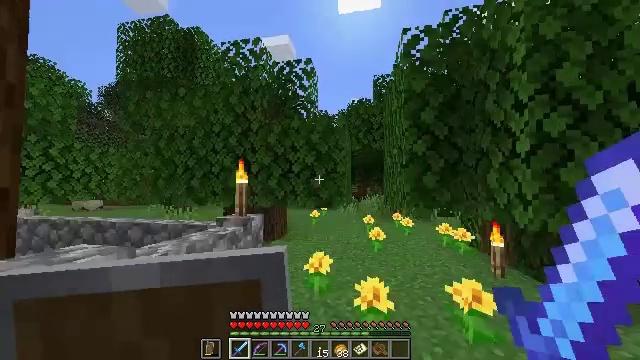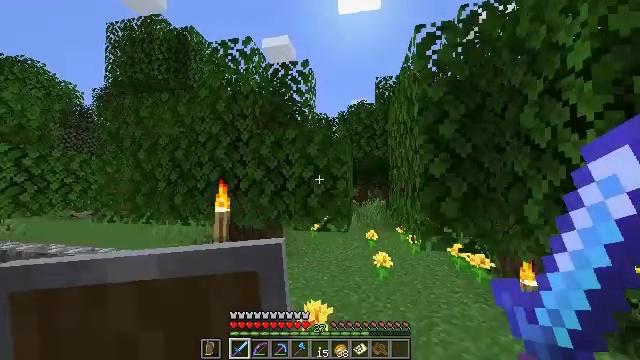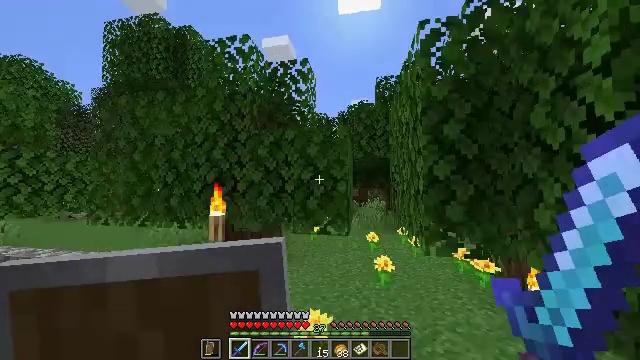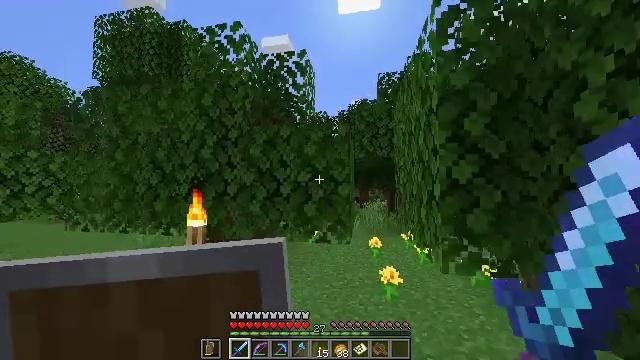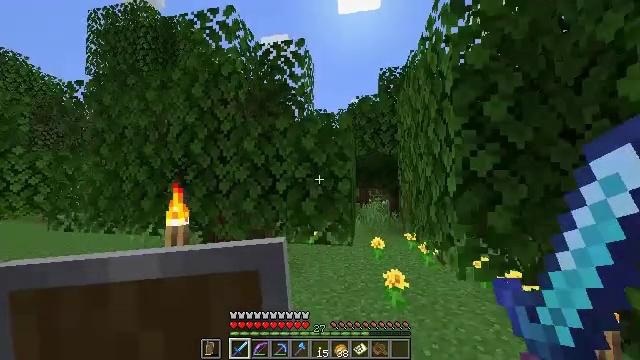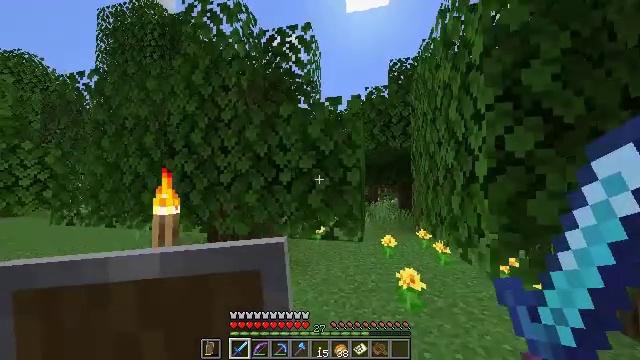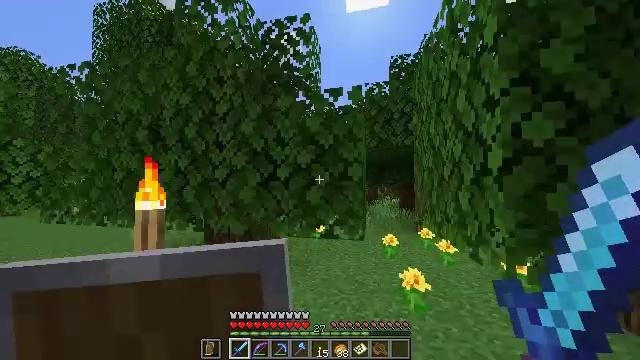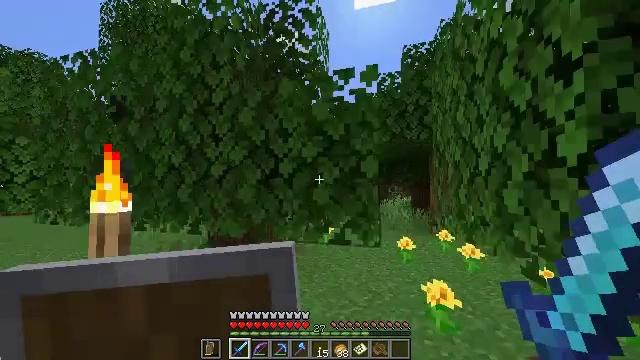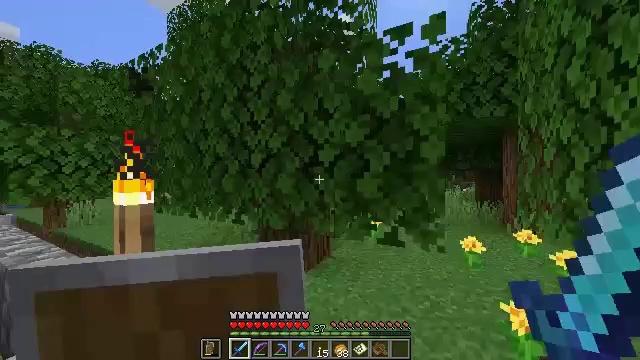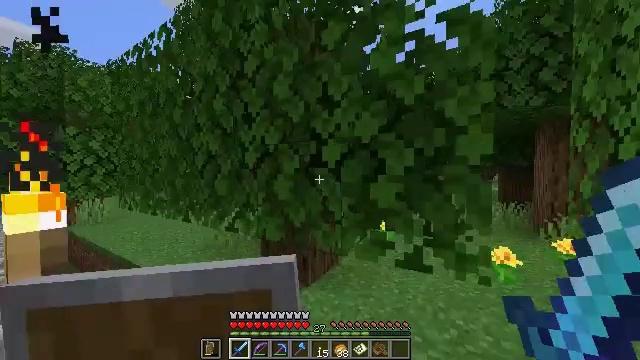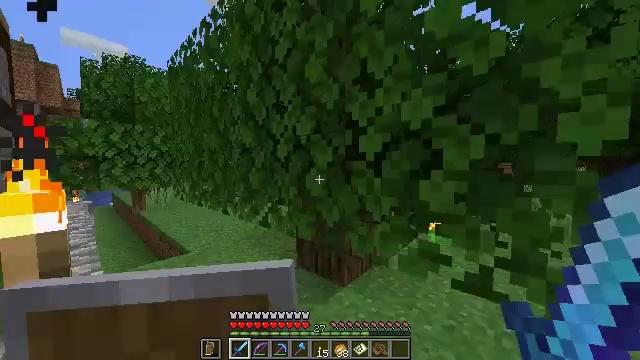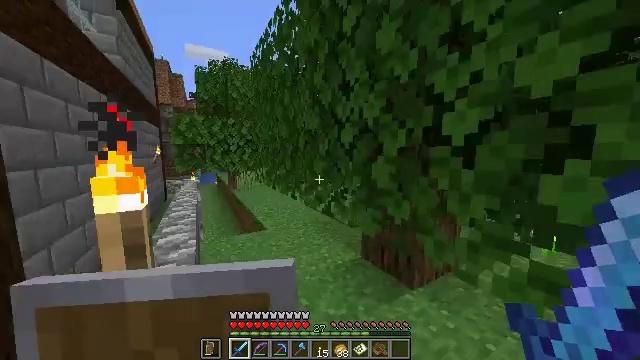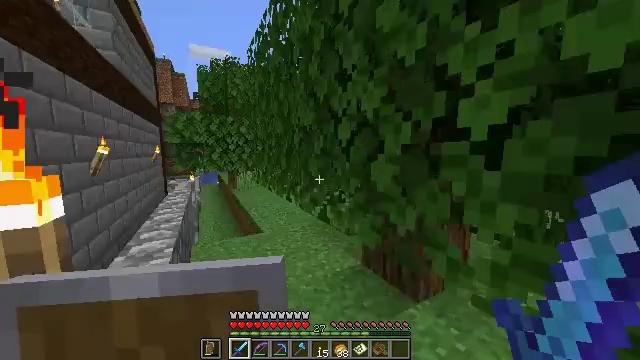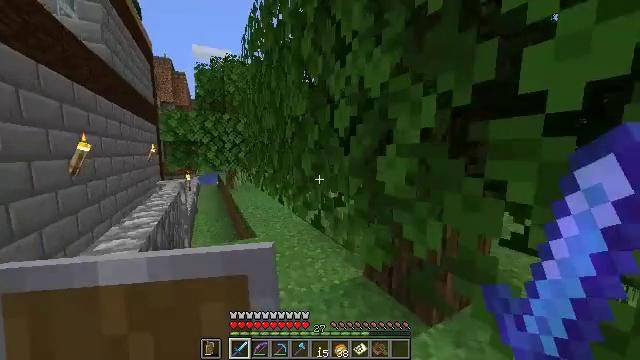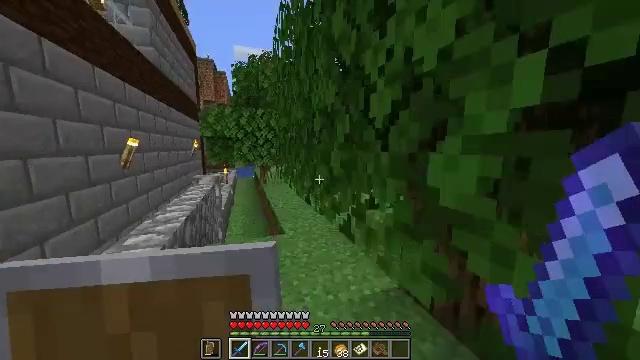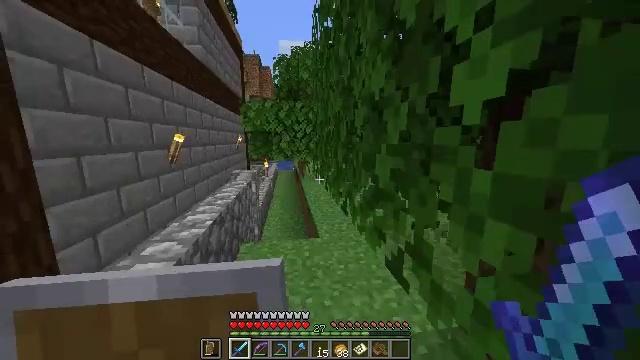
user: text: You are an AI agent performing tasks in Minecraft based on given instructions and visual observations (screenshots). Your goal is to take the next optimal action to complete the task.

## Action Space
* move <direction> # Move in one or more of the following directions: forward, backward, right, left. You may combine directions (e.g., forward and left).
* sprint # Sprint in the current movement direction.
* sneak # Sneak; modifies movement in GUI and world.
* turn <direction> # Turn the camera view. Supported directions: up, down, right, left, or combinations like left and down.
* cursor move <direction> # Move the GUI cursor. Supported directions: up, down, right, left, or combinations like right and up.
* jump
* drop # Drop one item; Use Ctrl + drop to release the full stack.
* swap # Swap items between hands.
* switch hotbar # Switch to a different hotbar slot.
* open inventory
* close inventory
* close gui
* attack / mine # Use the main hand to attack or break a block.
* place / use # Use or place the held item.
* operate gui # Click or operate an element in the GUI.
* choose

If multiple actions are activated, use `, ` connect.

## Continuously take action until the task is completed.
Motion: motion action
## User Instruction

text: Mine the clay from the riverbed.
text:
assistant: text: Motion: move forward
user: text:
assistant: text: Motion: move forward
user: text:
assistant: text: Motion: move forward
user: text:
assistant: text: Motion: move forward
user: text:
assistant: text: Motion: move forward, turn left
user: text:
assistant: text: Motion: move forward
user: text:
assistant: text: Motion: move forward, turn left
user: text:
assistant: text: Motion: move forward, turn left and down
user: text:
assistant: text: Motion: move forward, turn left
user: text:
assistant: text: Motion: move forward, turn left and down
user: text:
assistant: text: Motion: move forward, turn left and down
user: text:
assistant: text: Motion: move forward
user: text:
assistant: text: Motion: move forward
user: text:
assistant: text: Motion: move forward, turn left and down
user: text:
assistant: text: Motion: move forward, turn left and down
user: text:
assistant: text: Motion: move forward, sprint
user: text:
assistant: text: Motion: move forward, sprint
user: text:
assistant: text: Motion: move forward
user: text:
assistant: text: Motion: move forward, turn left
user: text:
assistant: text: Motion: move forward, turn left
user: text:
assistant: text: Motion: move forward, turn left
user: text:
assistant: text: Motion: move forward, turn left
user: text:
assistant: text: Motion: move forward
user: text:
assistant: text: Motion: move forward
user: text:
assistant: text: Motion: move forward
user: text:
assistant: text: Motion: move forward, turn right and up
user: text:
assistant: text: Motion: move forward
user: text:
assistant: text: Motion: move forward
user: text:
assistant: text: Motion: move forward, turn left
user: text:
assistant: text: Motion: move forward, turn left